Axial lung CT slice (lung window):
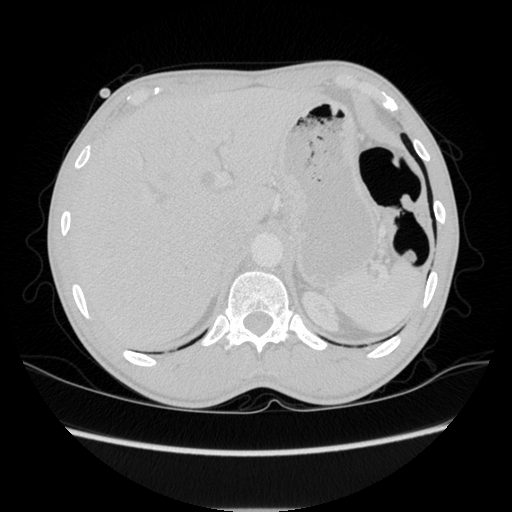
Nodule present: no